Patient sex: M
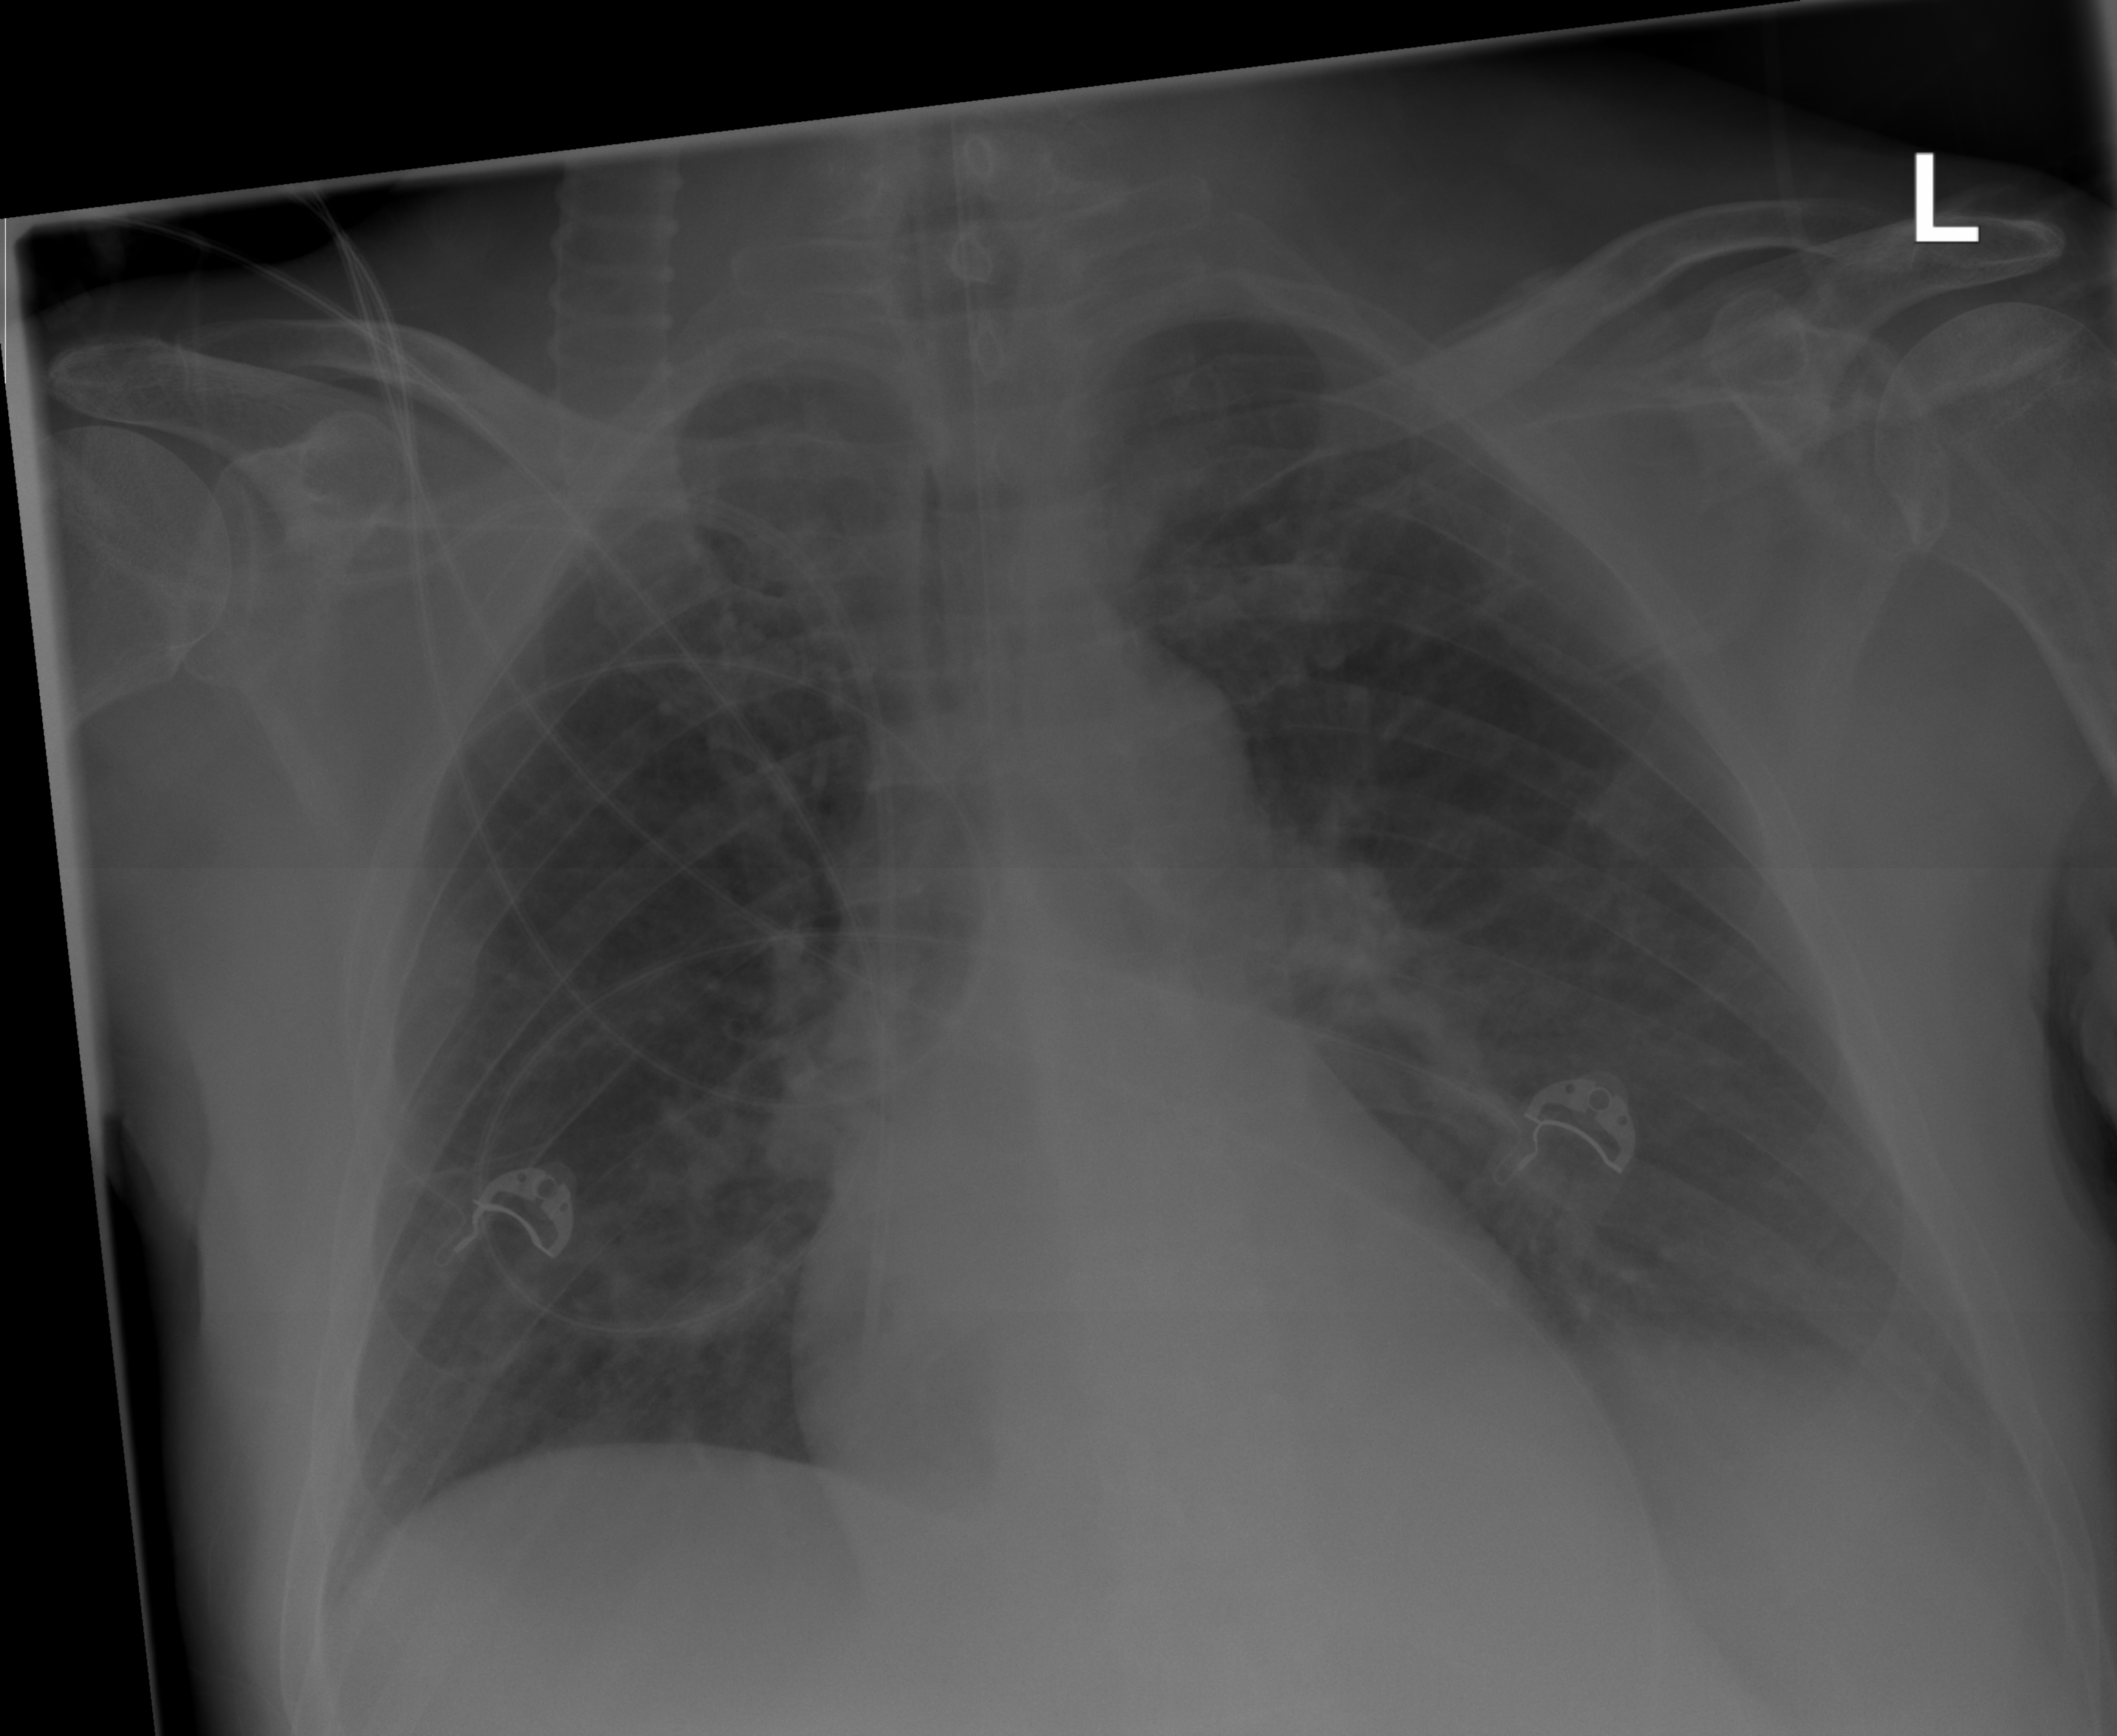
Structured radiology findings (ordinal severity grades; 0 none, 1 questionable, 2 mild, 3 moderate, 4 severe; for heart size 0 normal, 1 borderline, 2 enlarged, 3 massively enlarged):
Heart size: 0
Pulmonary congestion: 2
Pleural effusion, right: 0
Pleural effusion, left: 2
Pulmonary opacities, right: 0
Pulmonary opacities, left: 0
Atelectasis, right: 0
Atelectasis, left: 0